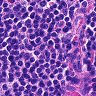
Metastatic tissue present: no